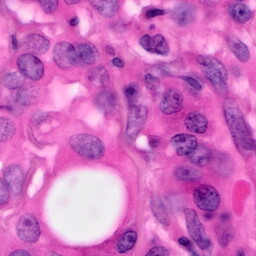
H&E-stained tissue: Pancreatic